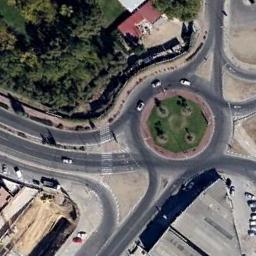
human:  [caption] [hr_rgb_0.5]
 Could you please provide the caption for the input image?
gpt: The roundabout is next to buildings and trees .

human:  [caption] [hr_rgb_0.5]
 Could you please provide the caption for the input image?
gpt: The roundabout connects some roads and a forest is next to the roundabout .

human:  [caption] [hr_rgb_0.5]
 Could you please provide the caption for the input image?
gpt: There are several vehicles on the road at the roundabout of four roads, Many buildings and some trees and a large lawn around the roundabout .

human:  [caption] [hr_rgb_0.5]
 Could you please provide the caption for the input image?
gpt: Lots of trees are beside the roundabout .

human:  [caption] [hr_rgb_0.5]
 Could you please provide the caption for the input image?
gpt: There are some green trees beside the roundabout .